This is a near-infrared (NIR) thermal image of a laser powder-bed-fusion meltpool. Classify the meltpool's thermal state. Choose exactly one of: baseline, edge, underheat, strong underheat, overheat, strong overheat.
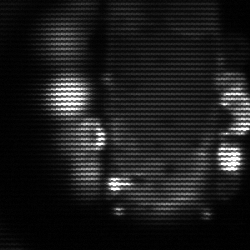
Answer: strong underheat